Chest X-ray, AP view. Patient: 58 years old, sex M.
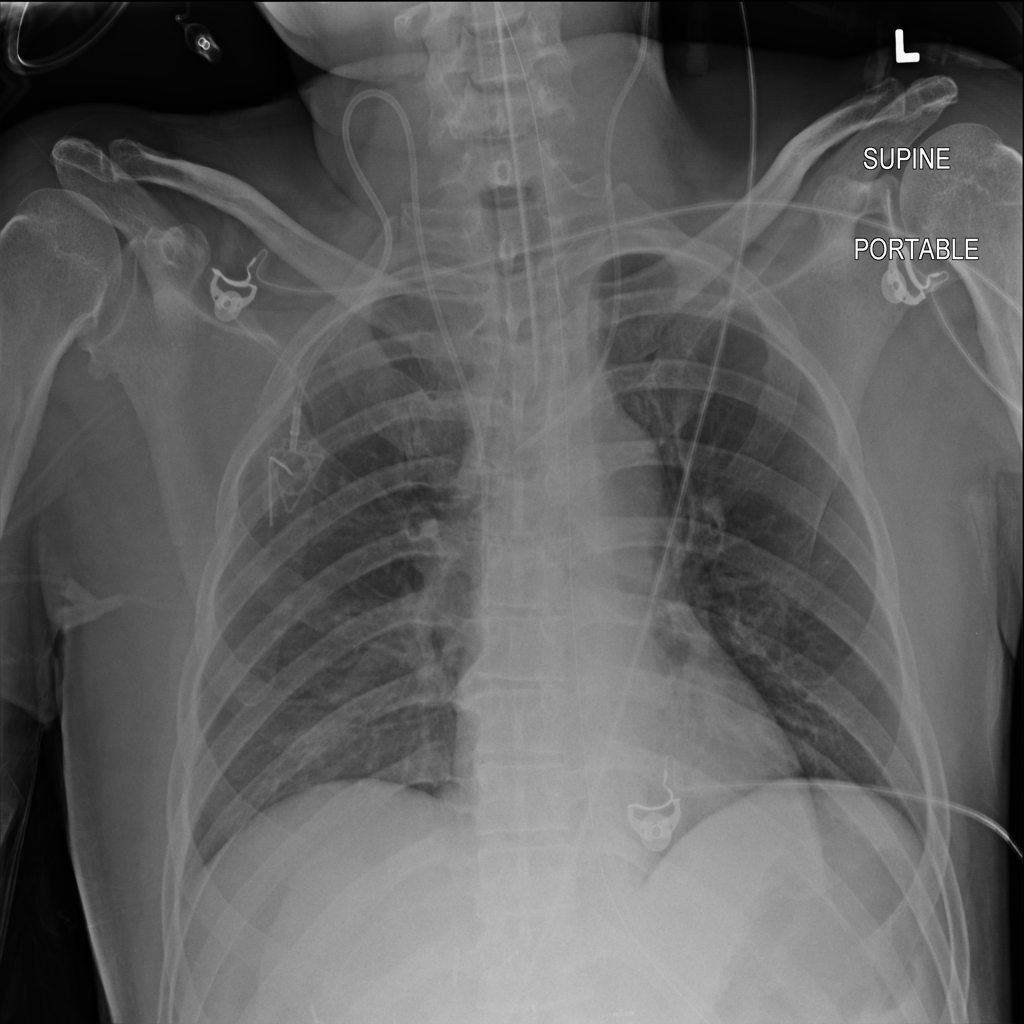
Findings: Atelectasis